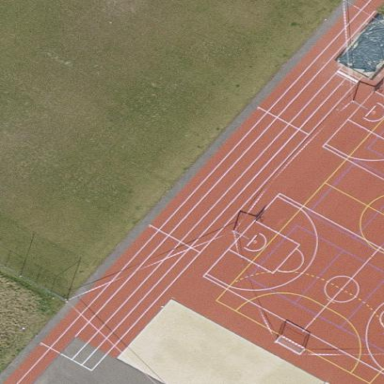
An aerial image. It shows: Track located within leisure land area.